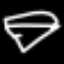
Label: diamond